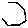
Label: hexagon